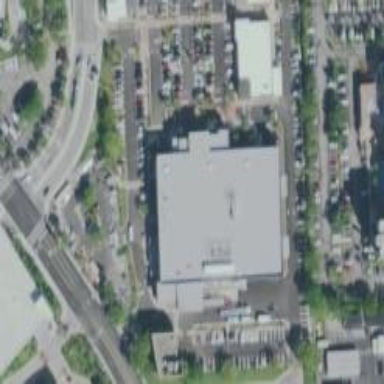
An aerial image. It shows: Supermarket.